Question: This is a simple method to test:
'''
public static boolean isPowerOfTwo(final int i) {
return (i > 0) && (i & (i - 1)) == 0;
}
'''
To get the byte code I run 'javap -c' on the .class file:
'''
public static boolean isPowerOfTwo(int);
Code:
0: iload_0
1: ifle 14
4: iload_0
5: iload_0
6: iconst_1
7: isub
8: iand
9: ifne 14
12: iconst_1
13: ireturn
14: iconst_0
15: ireturn
'''
As you can see, there are byte code instructions.
Now I run a simple Unit-Test
'''
@Test
public void testPowerOfTwoInt() {
assertFalse(Util.isPowerOfTwo(Integer.MAX_VALUE));
assertFalse(Util.isPowerOfTwo(0));
assertTrue(Util.isPowerOfTwo(64));
assertTrue(Util.isPowerOfTwo(128));
assertFalse(Util.isPowerOfTwo(-128));
}
'''
But JaCoCo tells me, that 'isPowerOfTwo' contains only byte code instructions:
What is the reason for only 12 instead of 16 byte code instructions? The class file is generated by the Eclipse compiler. Does JaCoCo runs another class file?
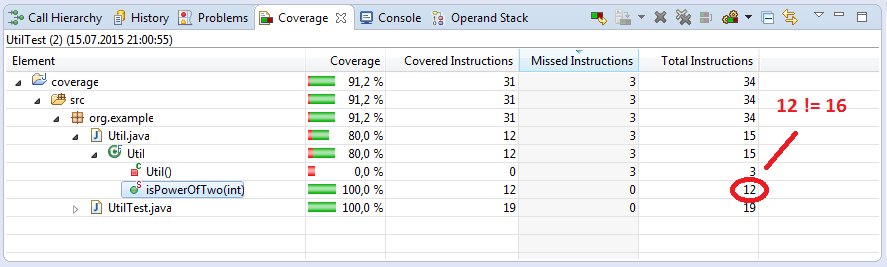
Answer: Look at your output again - there are only 12 instructions reported by 'javap':
'''
public static boolean isPowerOfTwo(int);
Code:
0: iload_0
1: ifle 14
//There's no 2 or 3 here...
4: iload_0
5: iload_0
6: iconst_1
7: isub
8: iand
9: ifne 14
//and no 10 or 11 here.
12: iconst_1
13: ireturn
14: iconst_0
15: ireturn
'''